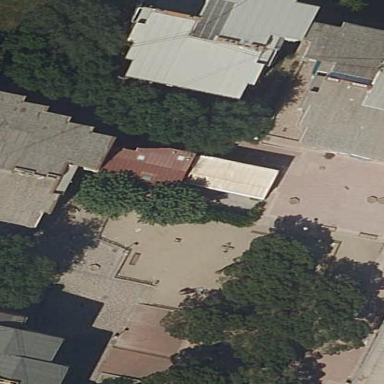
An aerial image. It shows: Playground area for leisure land.